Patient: sex M, age 36
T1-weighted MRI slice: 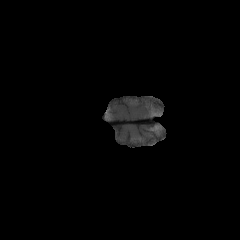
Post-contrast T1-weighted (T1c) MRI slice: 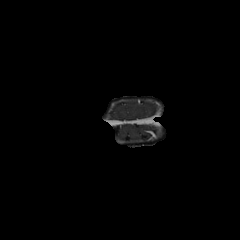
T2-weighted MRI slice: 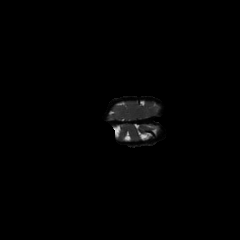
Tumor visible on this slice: no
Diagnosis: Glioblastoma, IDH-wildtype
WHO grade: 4